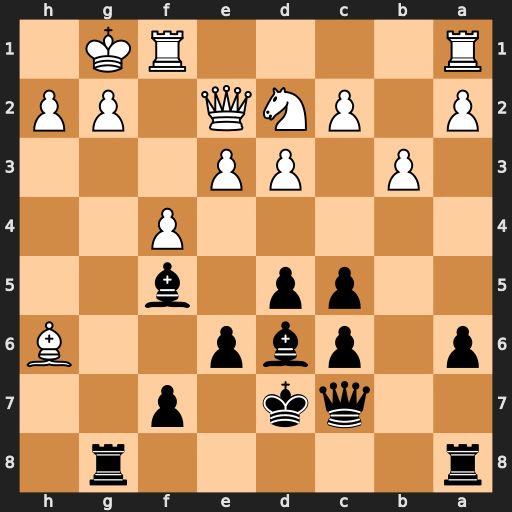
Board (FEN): r5r1/2qk1p2/p1pbp2B/2pp1b2/5P2/1P1PP3/P1PNQ1PP/R4RK1
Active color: b
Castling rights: -
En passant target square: -
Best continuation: Rg6 Bg5 Rxg5 fxg5 Bxh2+ Kh1 Rh8